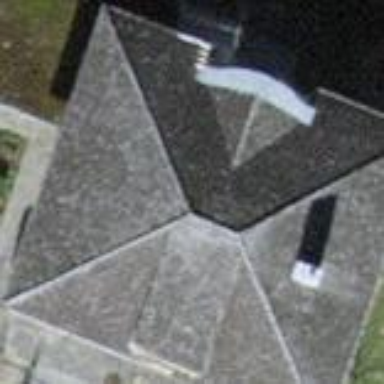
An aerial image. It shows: House with hipped roof.